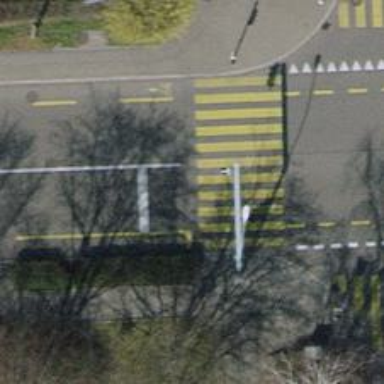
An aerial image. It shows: Zebra crossing with traffic signals.